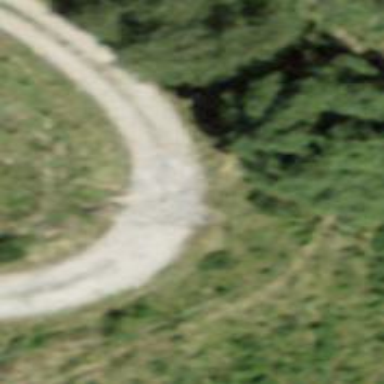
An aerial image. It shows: Pebblestone track with grade3 tracktype.